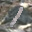
Label: 1